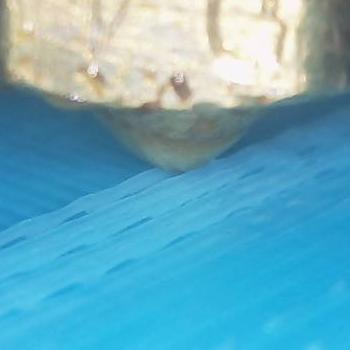
Flow rate: 44%